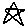
Label: star